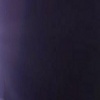
Label: space